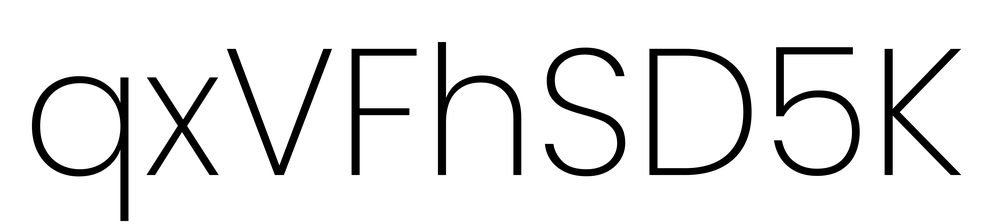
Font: Poppins-ExtraLight